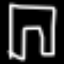
Label: pants